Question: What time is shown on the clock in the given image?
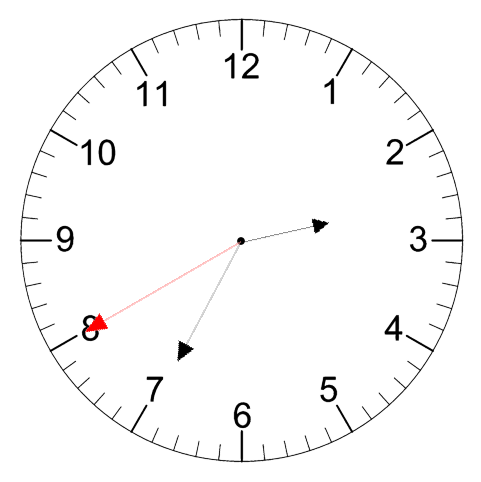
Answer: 02:34:40